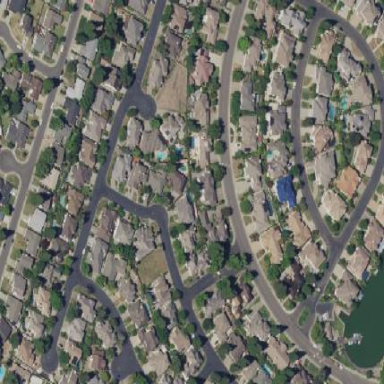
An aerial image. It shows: This residential area consists of single-family homes.